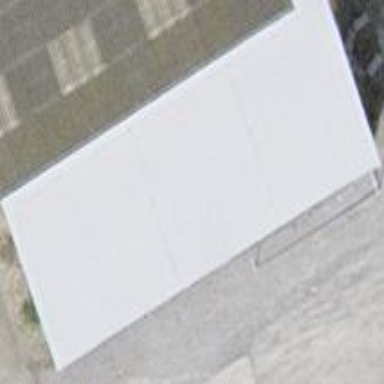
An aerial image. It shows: Flat-roofed commercial building.